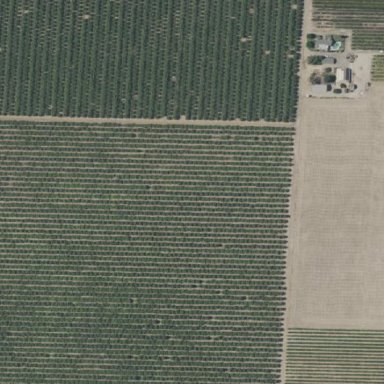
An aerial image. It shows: Orchard filled with almond trees.